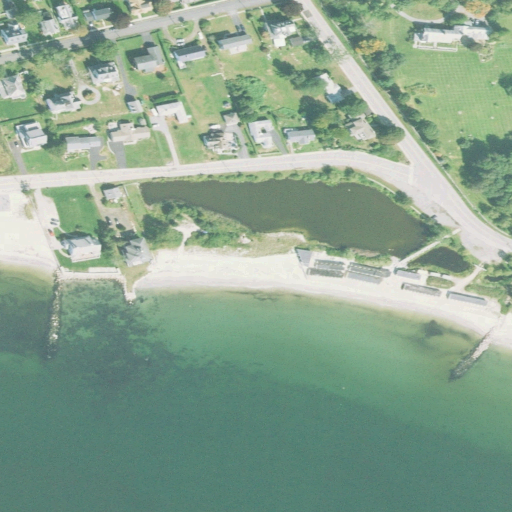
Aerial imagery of beach in Connecticut named Shennecossett Beach containing open water, medium intensity development, high intensity development, low intensity development, barren land, open development, herbaceous wetlands, and woody wetlands